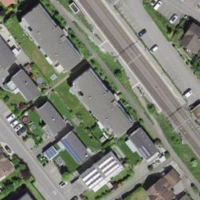
EUNIS habitat code: 54
Species observed at this site:
Centaurea scabiosa